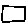
Label: square